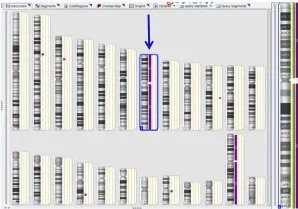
Whole paternal isodisomy (isoUPD) of chromosome 7. (A) ChAS revealed a complete regions of homozygosity (ROH) across the whole chromosome (purple rectangle, blue arrow).
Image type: chart (chart)